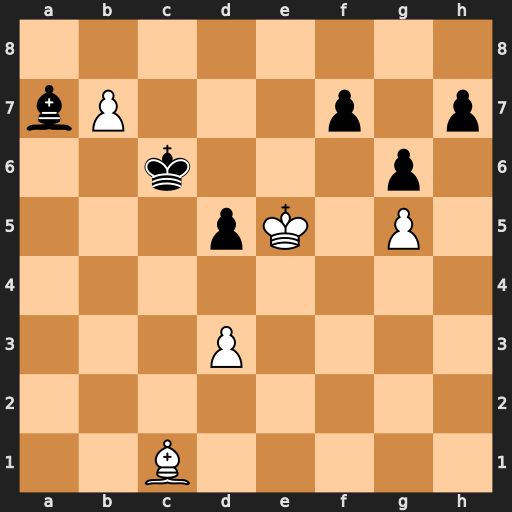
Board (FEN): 8/bP3p1p/2k3p1/3pK1P1/8/3P4/8/2B5
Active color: w
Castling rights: -
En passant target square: -
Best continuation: Kf6 Kxb7 Kxf7 Bg1 Kg7 d4 Ba3 Be3 Be7